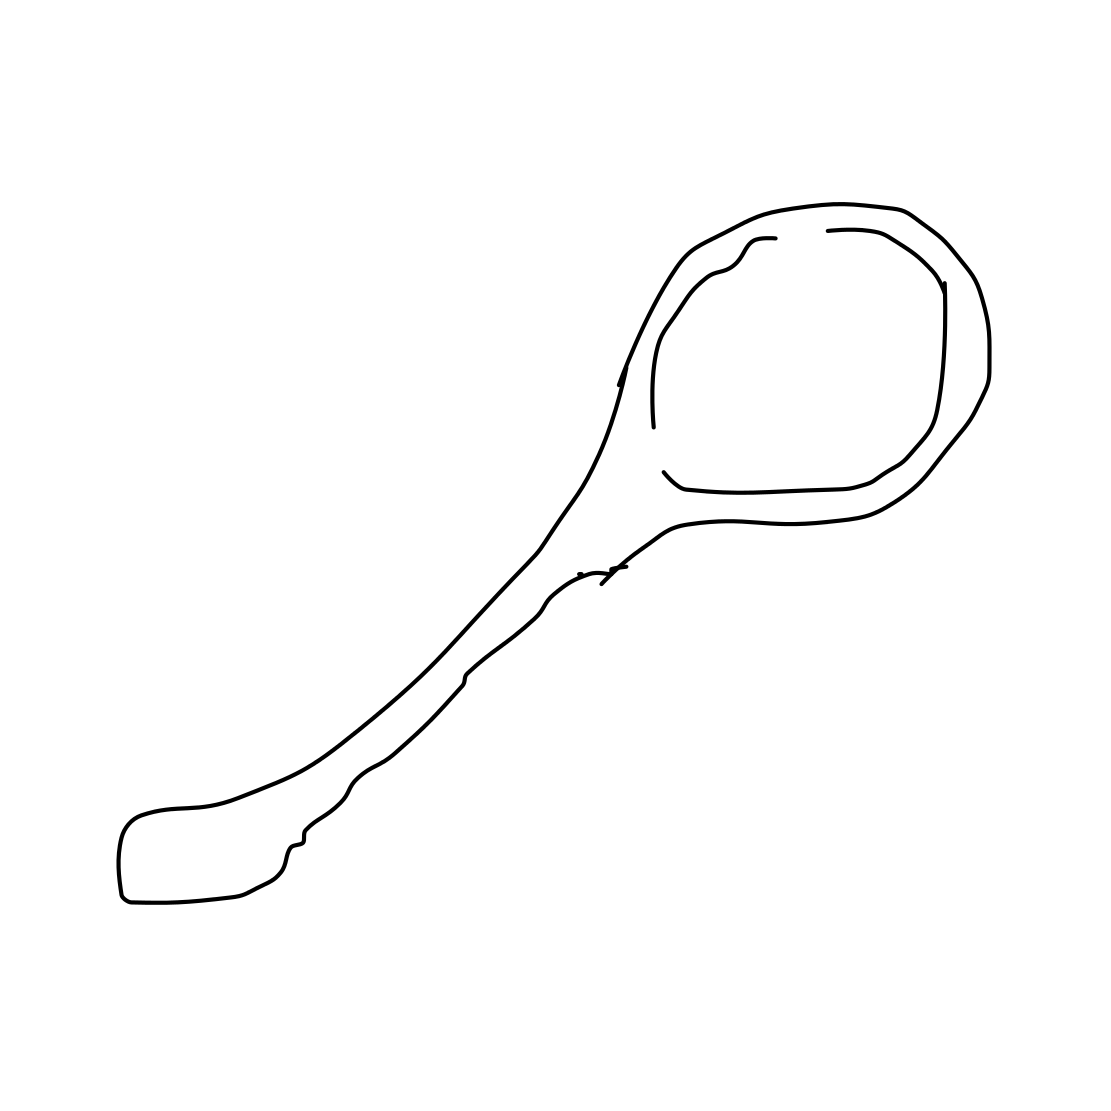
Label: spoon